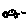
Label: car